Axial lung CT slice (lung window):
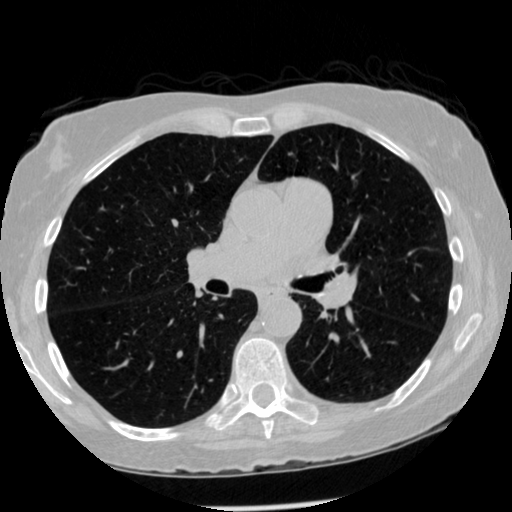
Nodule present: no